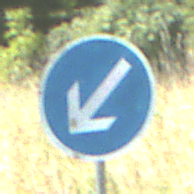
Verkehrszeichen: VorgeschriebeneVorbeifahrtLinks
Umgebung: Outdoor, Nature
Tageszeit: Midday
Wetter: Clear
Licht: Natural
Jahreszeit: NotSpecified
Kontrast: HighContrast